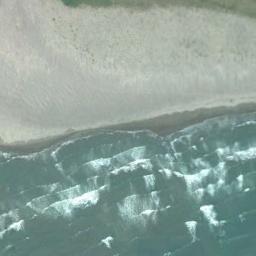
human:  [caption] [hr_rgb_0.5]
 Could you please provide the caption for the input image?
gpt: There are people playing near the beach .

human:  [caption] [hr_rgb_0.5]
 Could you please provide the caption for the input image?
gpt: The beach with white sand and the color of the seawater is dark blue .

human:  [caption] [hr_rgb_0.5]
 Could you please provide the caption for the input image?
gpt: The beach is made up of green seawater and the white coast .

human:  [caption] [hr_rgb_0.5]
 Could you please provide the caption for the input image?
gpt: Light gray sand and mottled light green sea surface .

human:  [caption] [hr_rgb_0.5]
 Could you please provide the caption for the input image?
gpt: There are water marks on the beach .